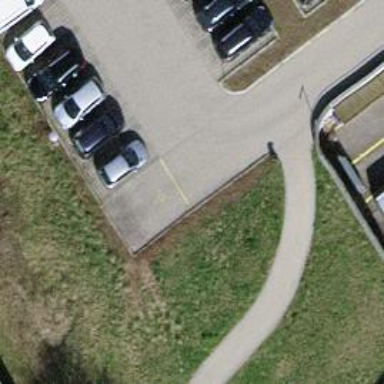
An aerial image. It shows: Parking aisle designated as service road.